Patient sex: F
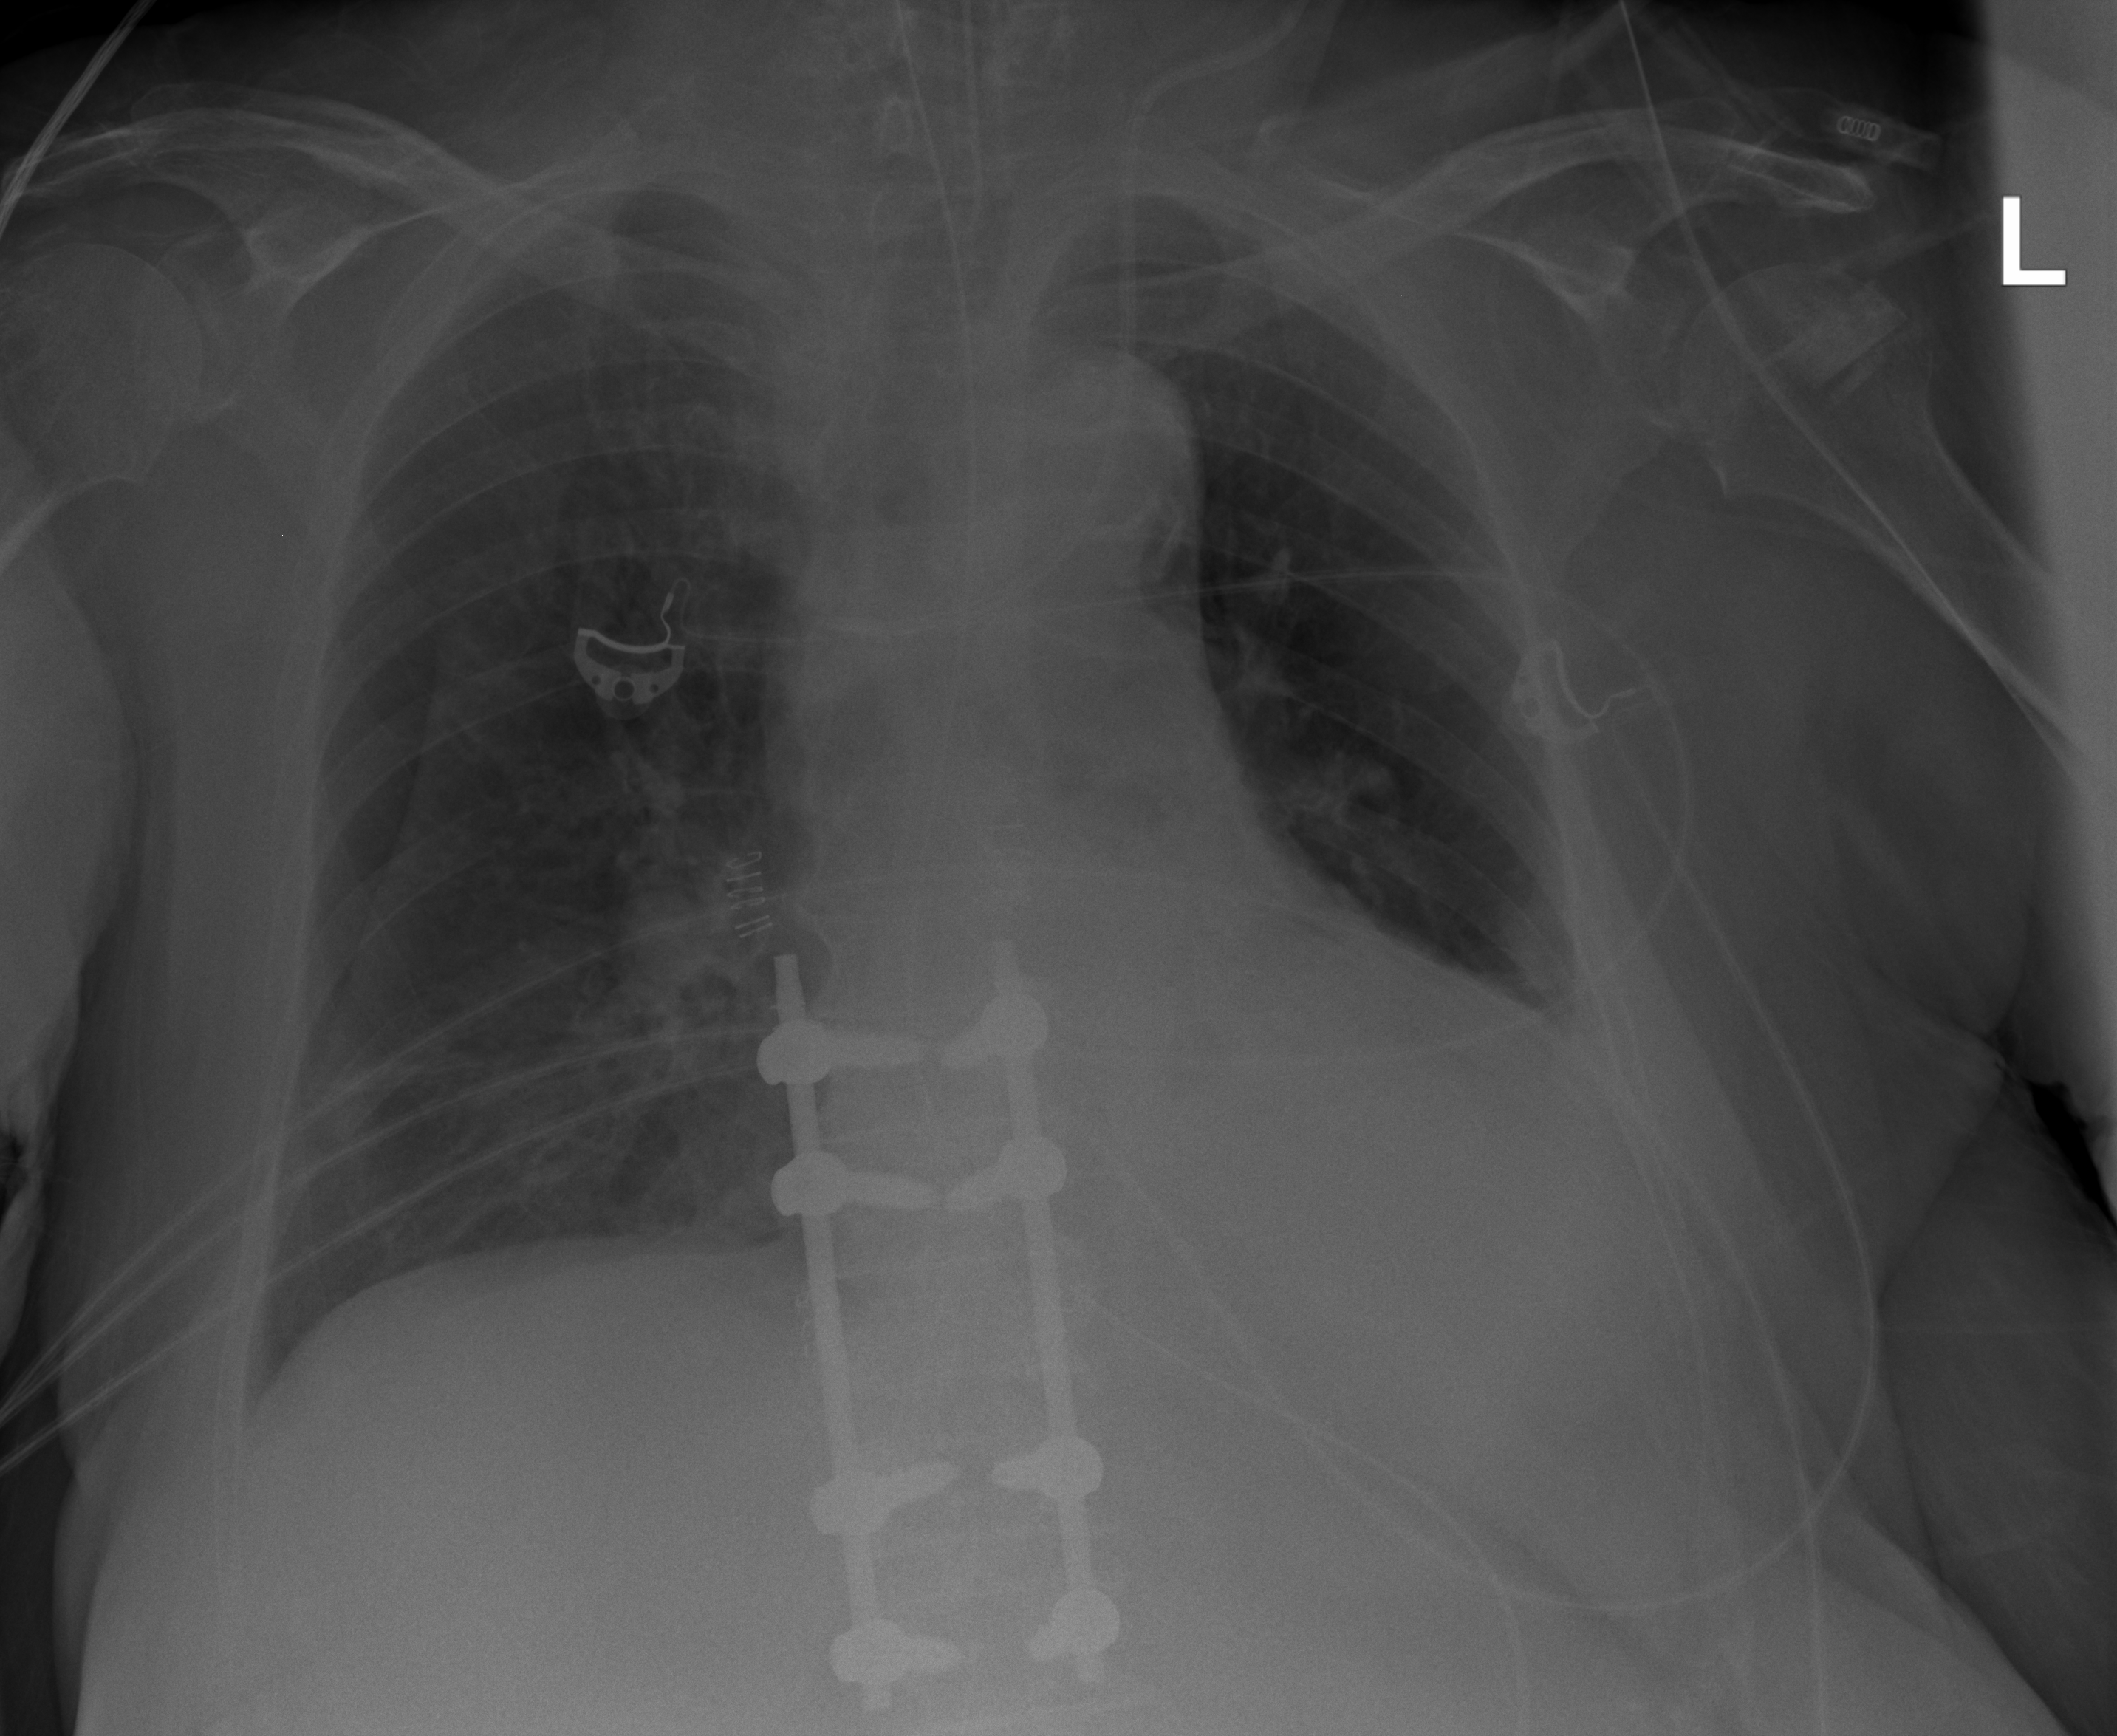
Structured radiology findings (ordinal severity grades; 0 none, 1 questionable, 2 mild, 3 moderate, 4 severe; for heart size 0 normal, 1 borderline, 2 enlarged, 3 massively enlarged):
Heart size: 2
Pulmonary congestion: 2
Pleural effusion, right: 0
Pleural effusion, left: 1
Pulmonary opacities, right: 0
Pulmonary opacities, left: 0
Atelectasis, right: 1
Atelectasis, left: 2